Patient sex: F
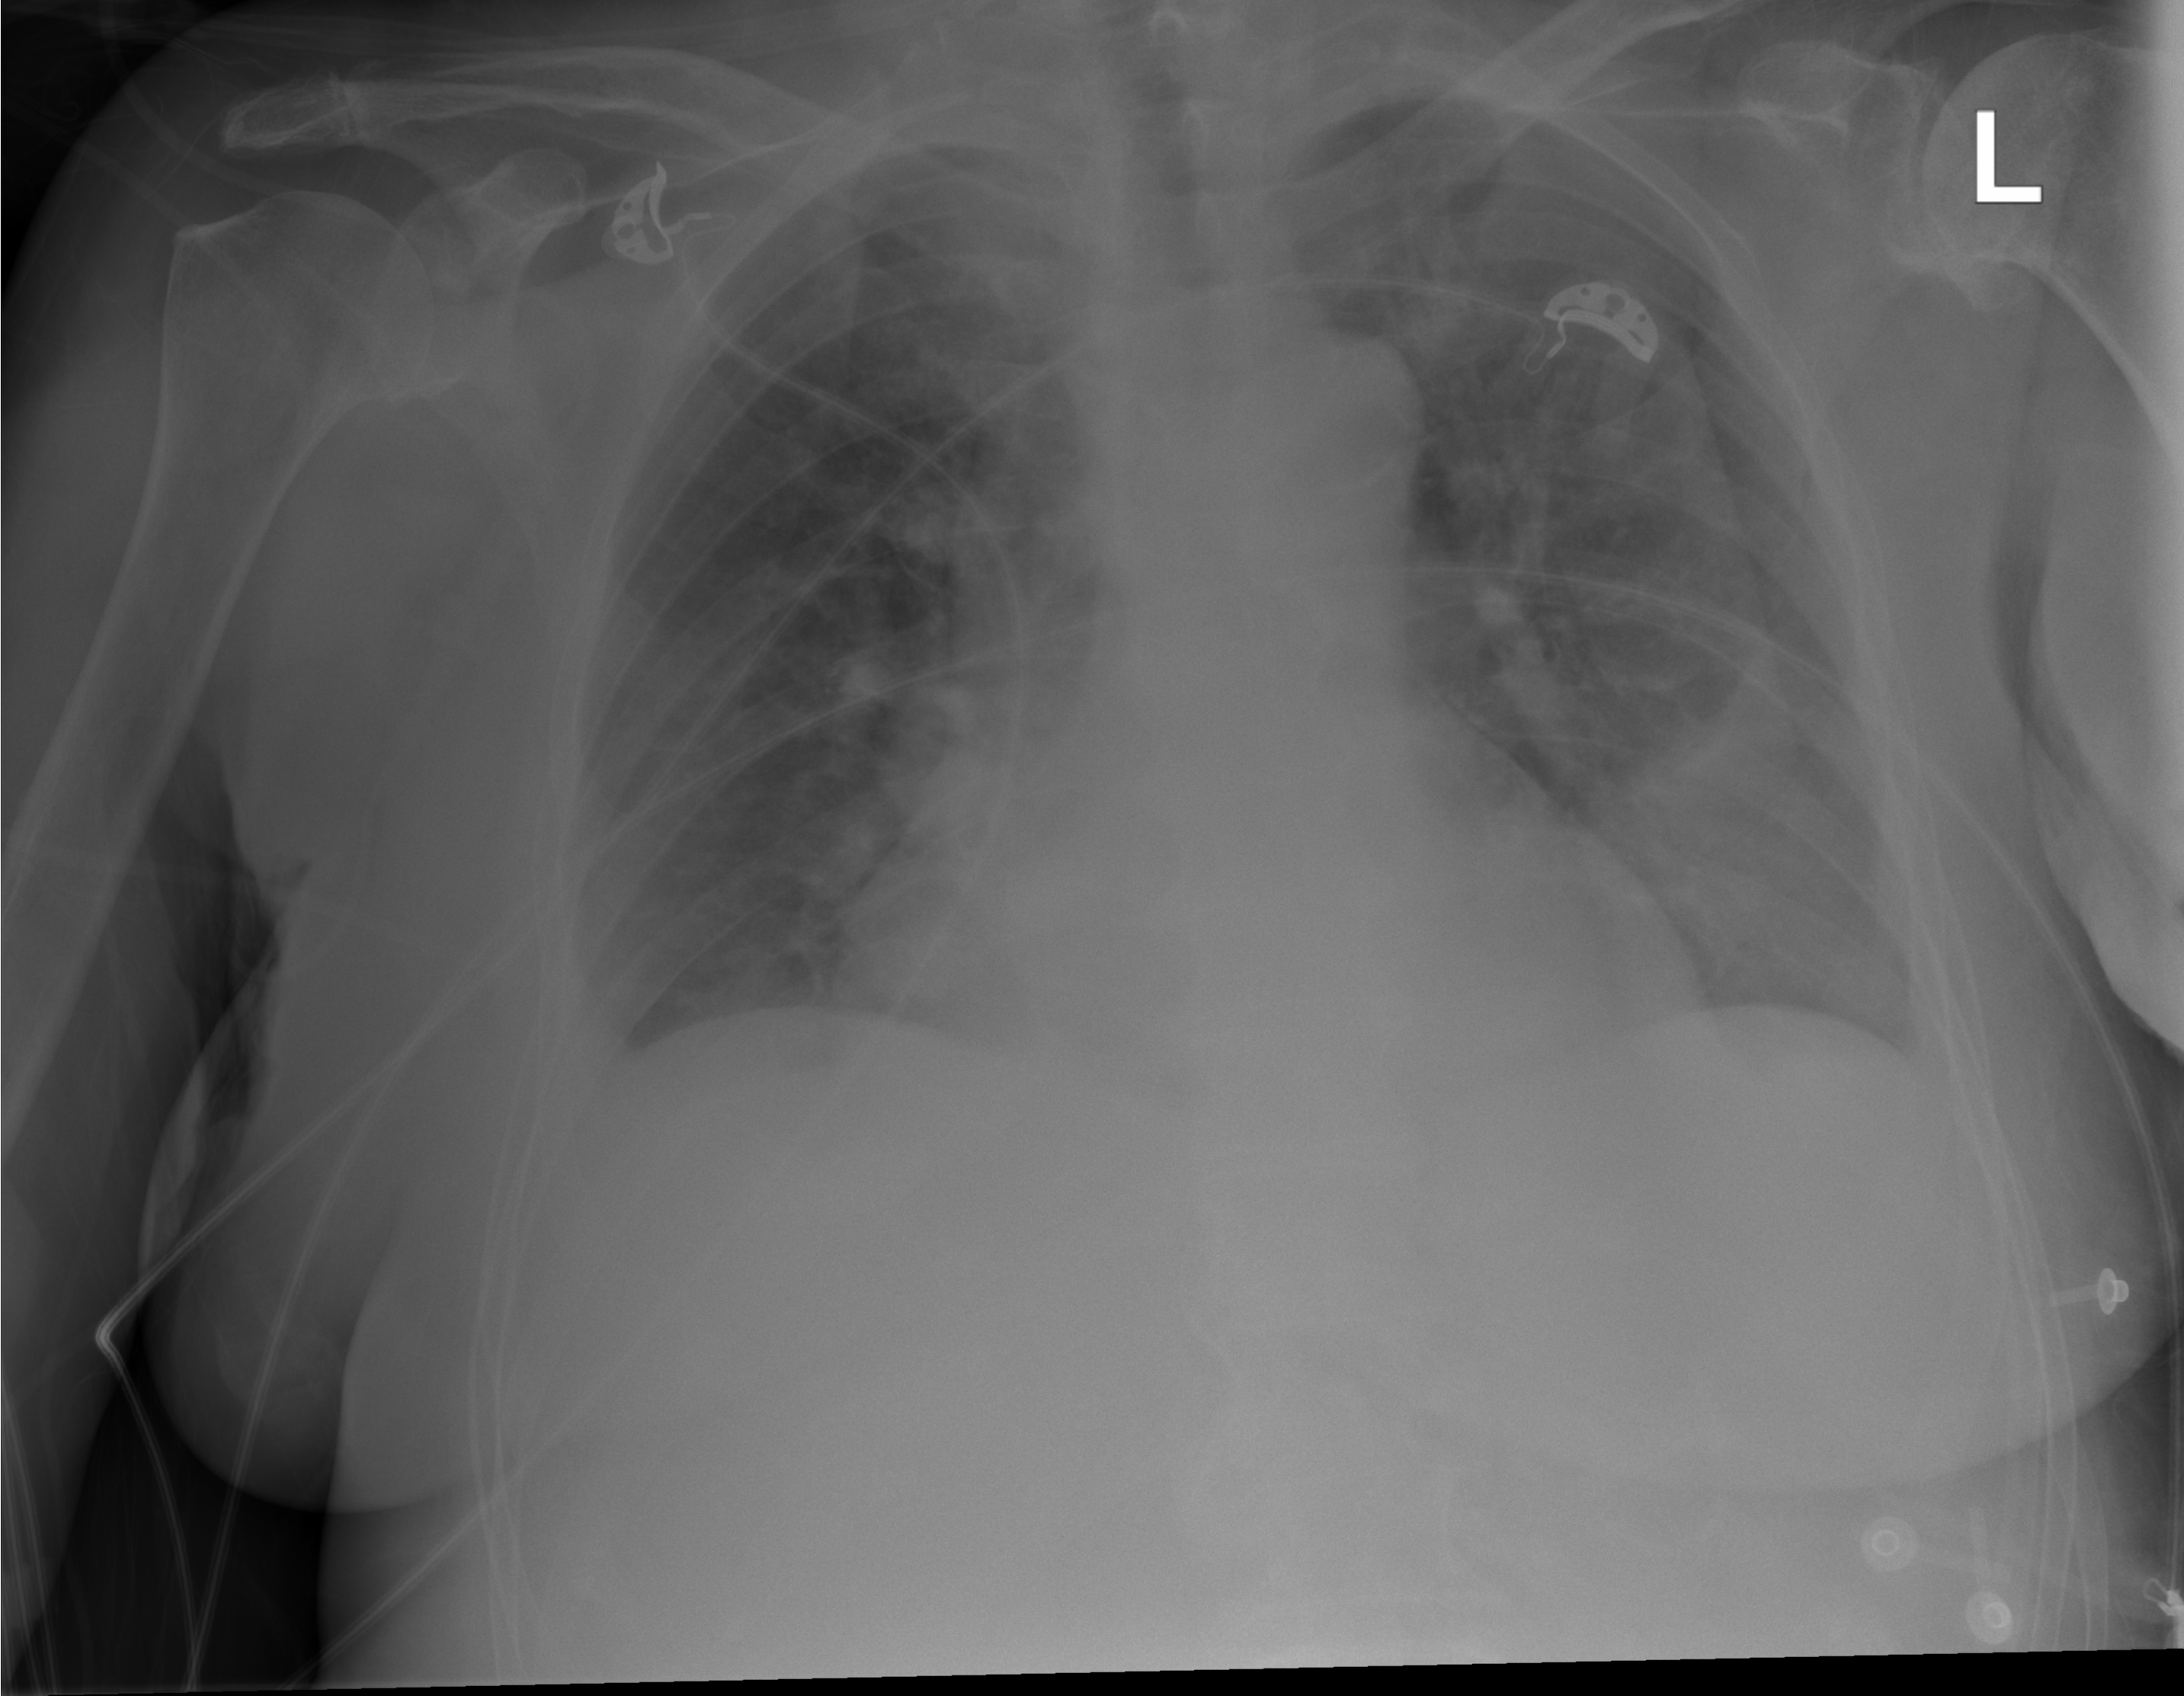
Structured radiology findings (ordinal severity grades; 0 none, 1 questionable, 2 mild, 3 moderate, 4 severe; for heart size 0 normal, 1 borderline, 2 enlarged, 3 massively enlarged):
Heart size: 0
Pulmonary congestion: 0
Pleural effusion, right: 2
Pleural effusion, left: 1
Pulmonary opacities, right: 1
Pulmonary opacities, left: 1
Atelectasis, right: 0
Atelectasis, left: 1